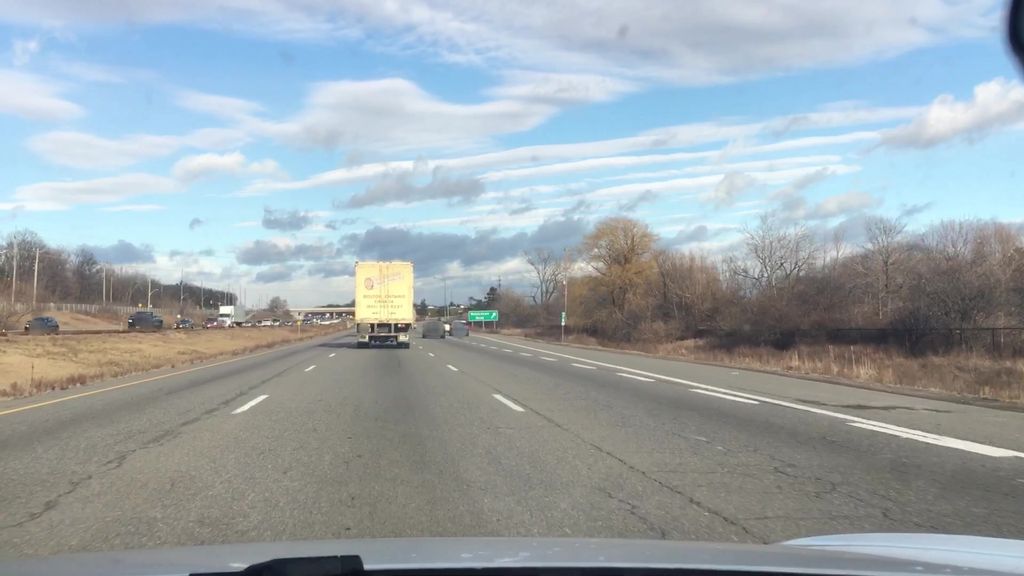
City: hamilton